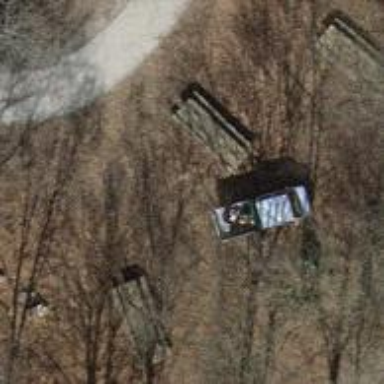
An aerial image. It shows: Picnic table located in leisure land area.